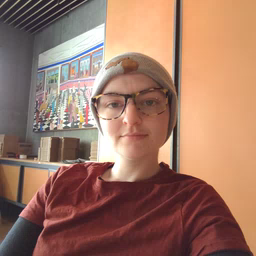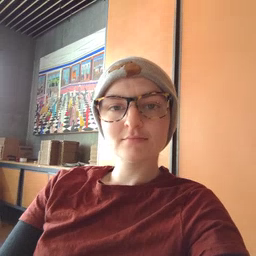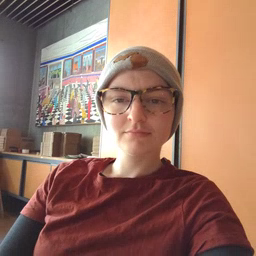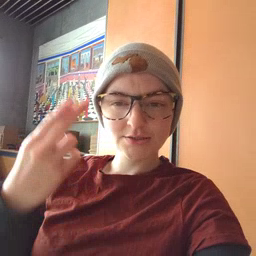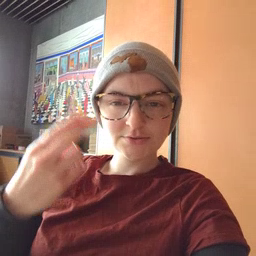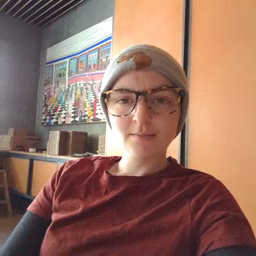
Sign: high